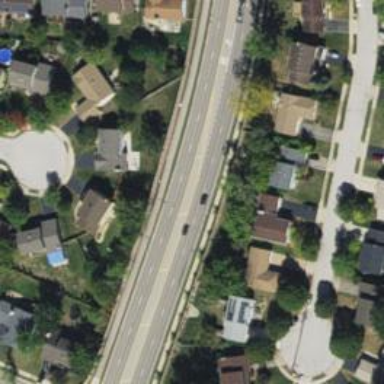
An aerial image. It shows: Tertiary road with asphalt surface and separate sidewalk.